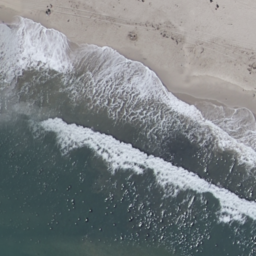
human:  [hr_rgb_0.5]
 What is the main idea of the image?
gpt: beach